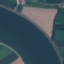
Land use / land cover: River